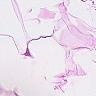
Metastatic tissue present: no